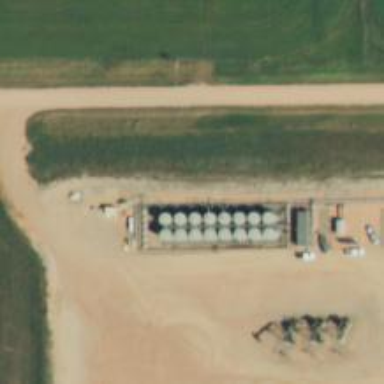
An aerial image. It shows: Storage tank that is man-made.